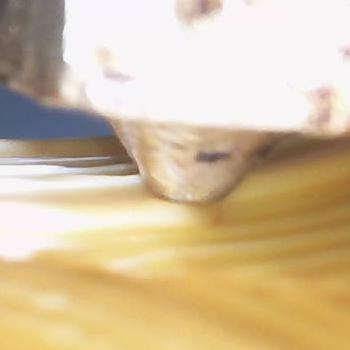
Flow rate: 300%